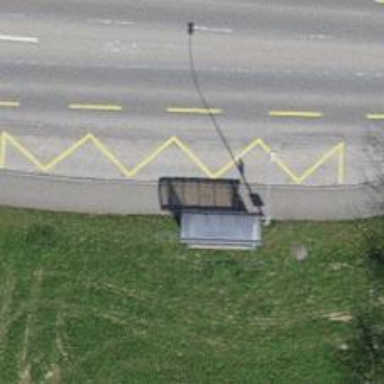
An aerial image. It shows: Platform with shelter for public transport.